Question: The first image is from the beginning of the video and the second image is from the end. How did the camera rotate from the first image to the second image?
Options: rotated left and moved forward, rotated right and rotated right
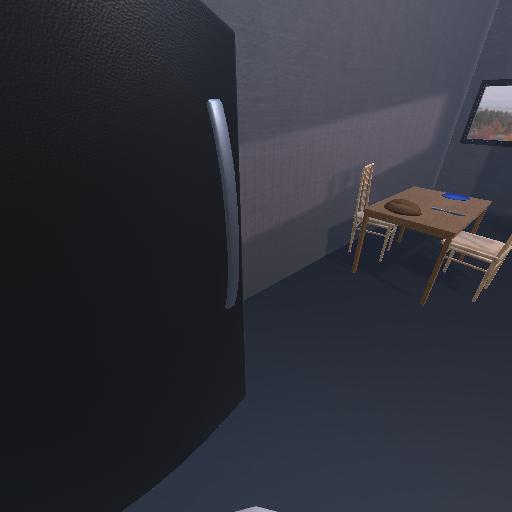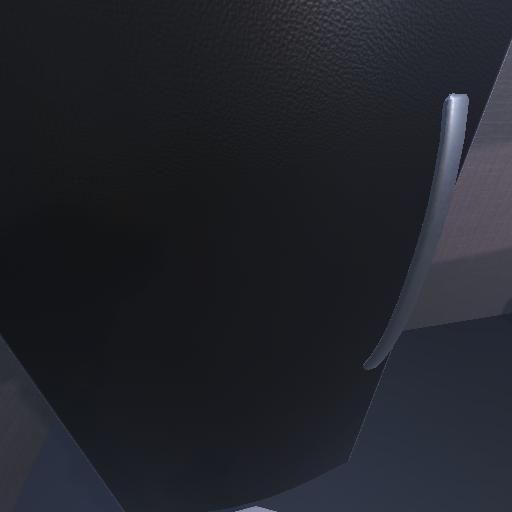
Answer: rotated left and moved forward